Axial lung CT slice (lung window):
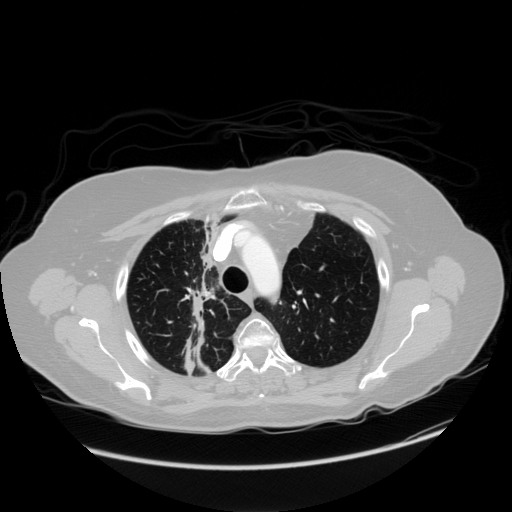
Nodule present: no